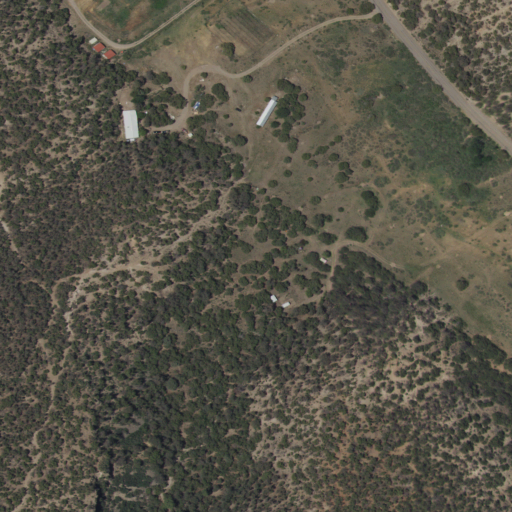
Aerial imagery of valley in New Mexico named Cuervo Canyon containing evergreen forest, shrub, open development, and low intensity development